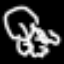
Label: frog